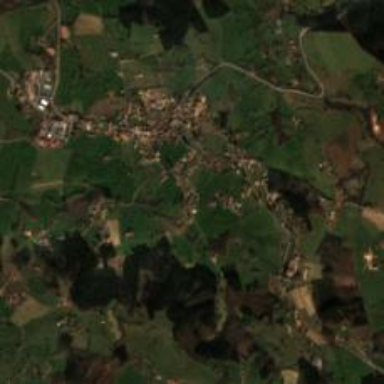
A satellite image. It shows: Small hamlet.